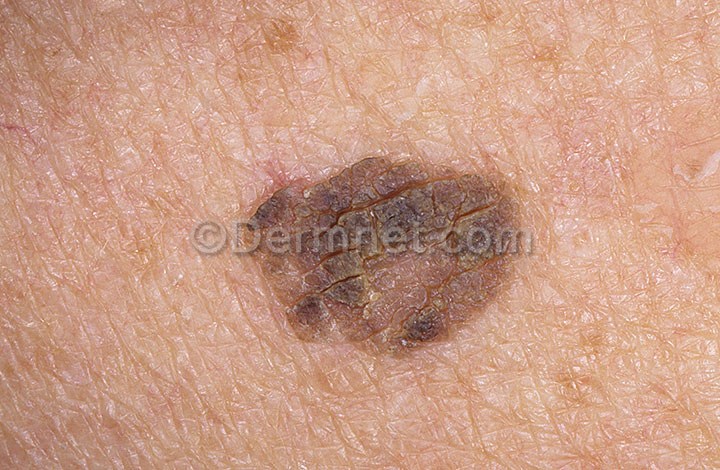
Disease: Seborrheic Keratoses and other Benign Tumors